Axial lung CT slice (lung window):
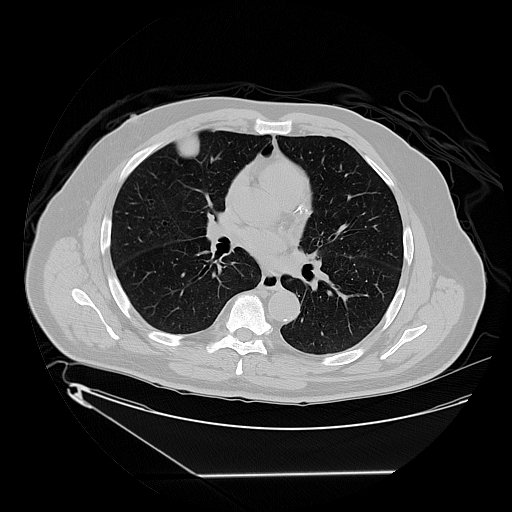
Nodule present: yes
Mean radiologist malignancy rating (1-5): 3